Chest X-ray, AP view. Patient: 24 years old, sex F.
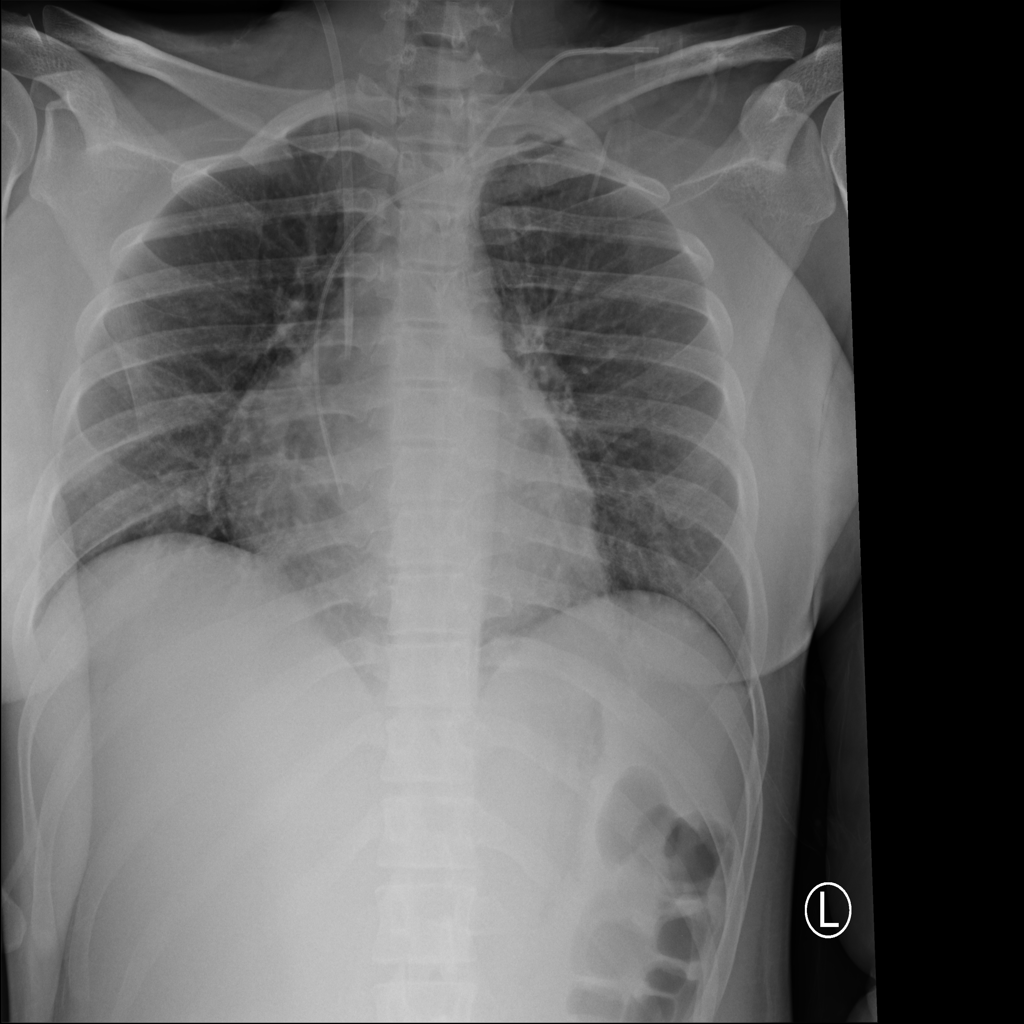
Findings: No Finding